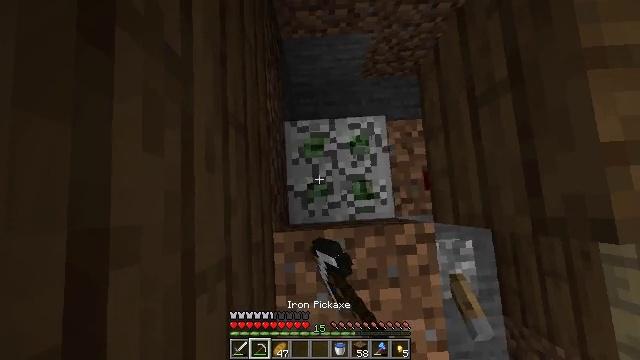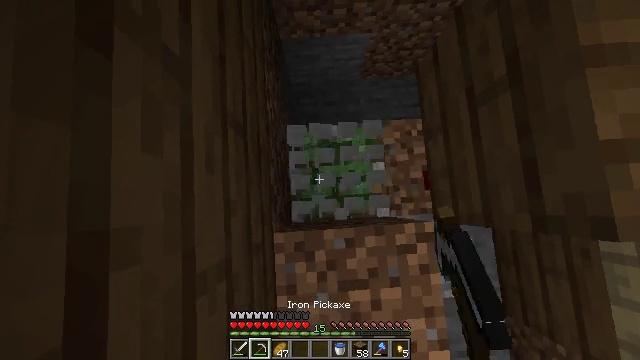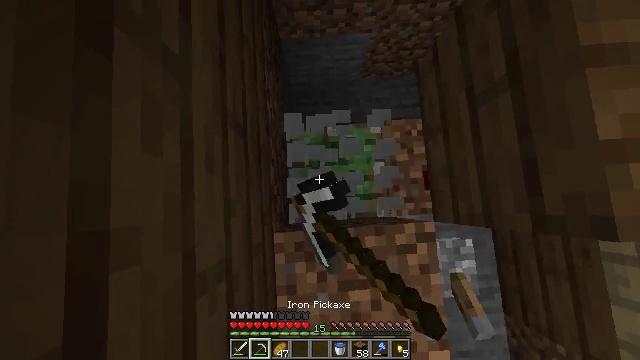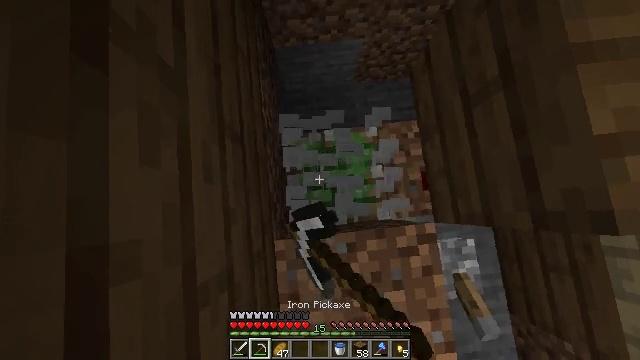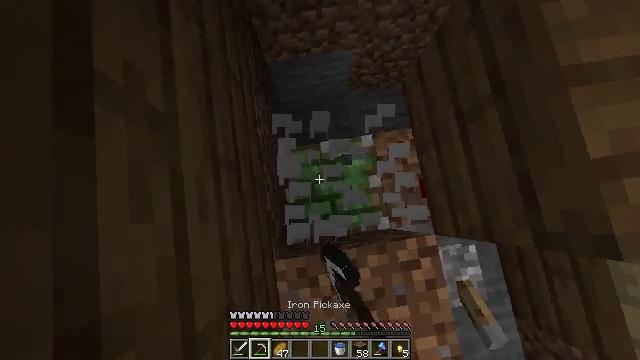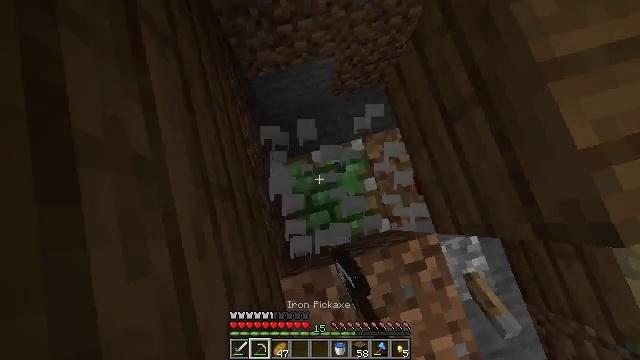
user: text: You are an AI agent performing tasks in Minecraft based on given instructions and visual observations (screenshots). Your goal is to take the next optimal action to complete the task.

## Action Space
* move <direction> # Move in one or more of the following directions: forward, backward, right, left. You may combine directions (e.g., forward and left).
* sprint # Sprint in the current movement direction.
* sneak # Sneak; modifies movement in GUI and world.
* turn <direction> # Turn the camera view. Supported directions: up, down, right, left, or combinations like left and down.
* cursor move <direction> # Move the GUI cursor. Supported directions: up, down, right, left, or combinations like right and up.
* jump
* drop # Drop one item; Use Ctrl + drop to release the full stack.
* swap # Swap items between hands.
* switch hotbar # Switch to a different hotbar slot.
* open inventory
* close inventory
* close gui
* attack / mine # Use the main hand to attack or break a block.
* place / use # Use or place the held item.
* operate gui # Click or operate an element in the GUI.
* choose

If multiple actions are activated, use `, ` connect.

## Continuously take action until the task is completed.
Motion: motion action
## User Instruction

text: Attack the iron trapdoor to gather it.
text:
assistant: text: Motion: attack / mine
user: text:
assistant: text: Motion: attack / mine
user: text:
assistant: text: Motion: turn right and up, attack / mine
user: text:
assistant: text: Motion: move forward, turn right and up
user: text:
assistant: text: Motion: move forward, turn right and up
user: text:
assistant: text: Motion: no_op